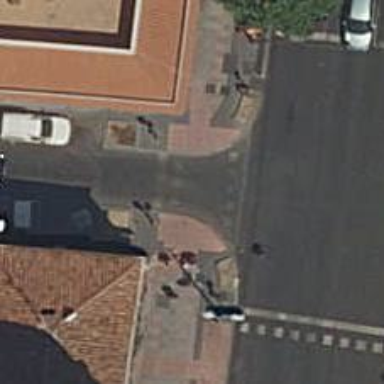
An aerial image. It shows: Footway crossing with marked paving stones.